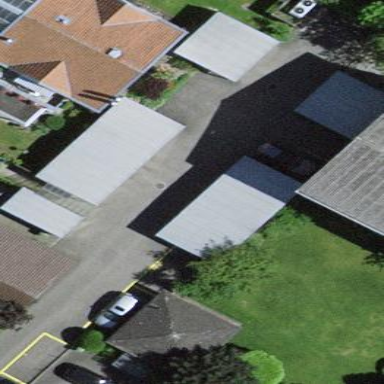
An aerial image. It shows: Garage.